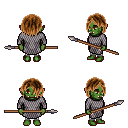
a pixel art fantasy rpg character, female body template, orc, green skin, chain mail, white pants, brown bangs hairstyle, spear, four views (front, back, left, right), 2x2 character sprite sheet, small pixel art, hard edges, no anti-aliasing